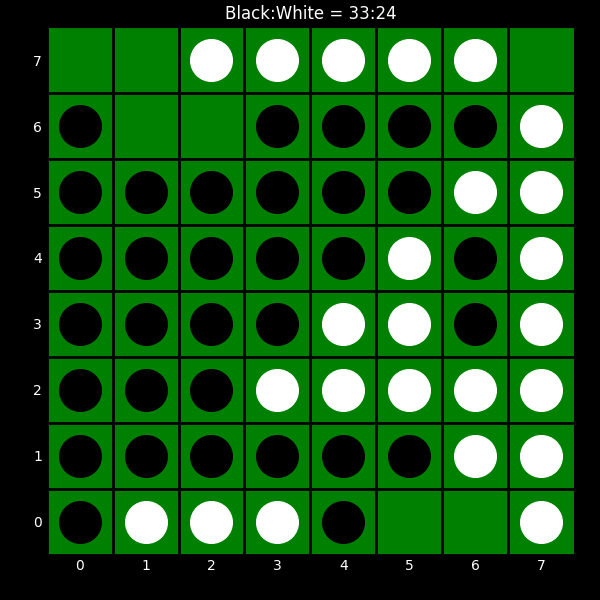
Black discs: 33
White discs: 24